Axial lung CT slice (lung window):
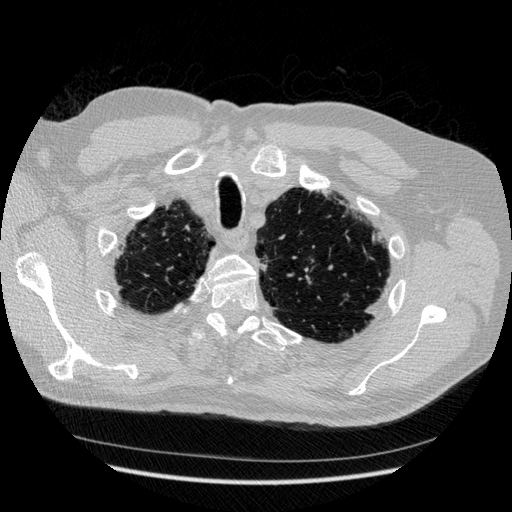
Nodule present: no